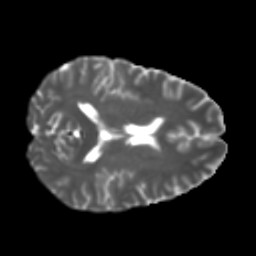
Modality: T2w
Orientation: axial
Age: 29
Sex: female
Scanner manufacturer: ge
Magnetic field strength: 3 T
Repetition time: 7.8 s
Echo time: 0.0606 s